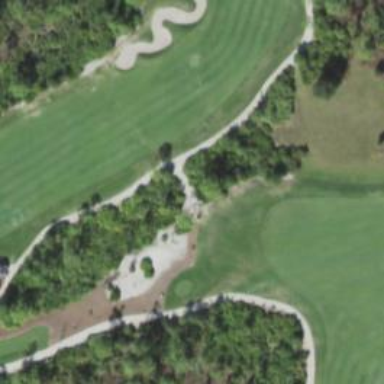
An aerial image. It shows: Path used for both walking and golf.